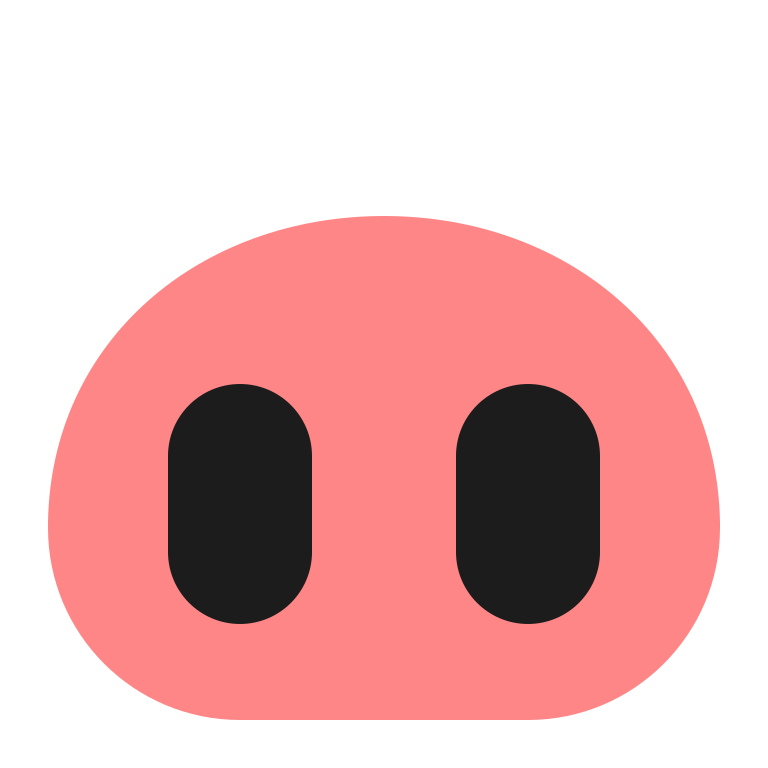
pig nose flat